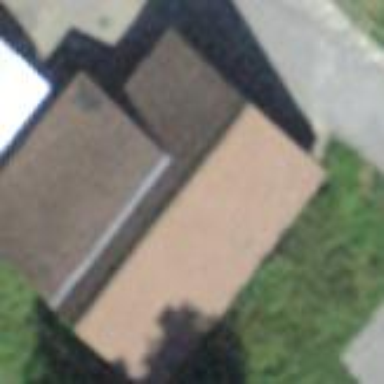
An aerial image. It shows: Building designated as scout hut.